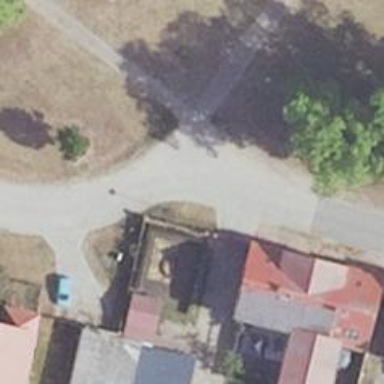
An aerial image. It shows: Smoothly paved residential road.